Question: I'm developing a wordpress theme. In the category listings of posts (or any other post type) I can't see links like "edit", "quick edit" or "delete".
I have many hooks related with post types I checked them but didn't find anything which may remove those control links.
What do you think? Am I doing something wrong related with hooks?
Thanks

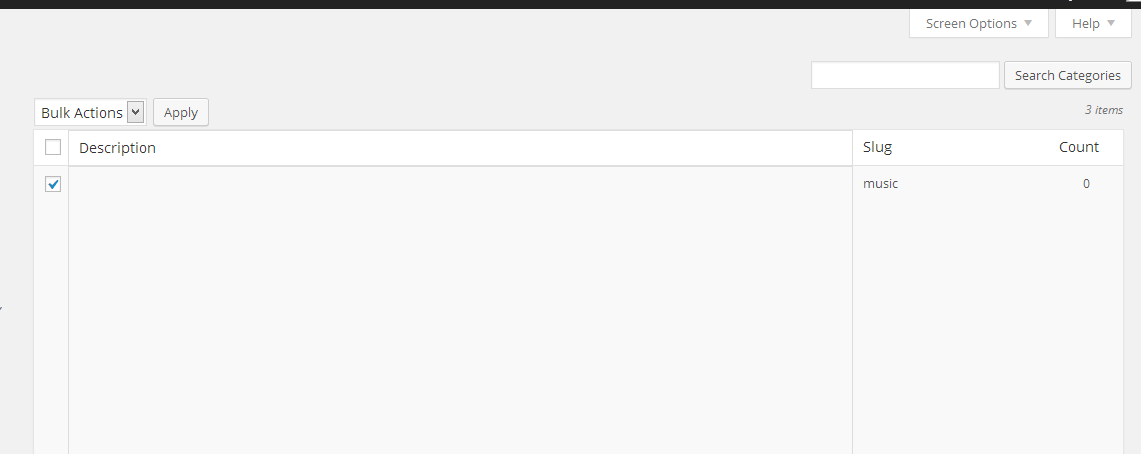
Answer: OK, I found the answer, the problem is in the admin.css!
I also used a class named .column-description in my admin.css which changes the size of that part and links are hidden!